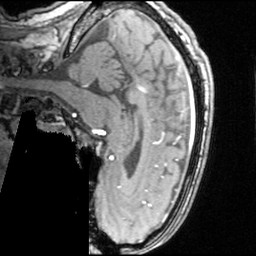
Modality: angio
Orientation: sagittal
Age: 34
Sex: male
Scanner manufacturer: siemens
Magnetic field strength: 3 T
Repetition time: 0.025 s
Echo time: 0.00334 s